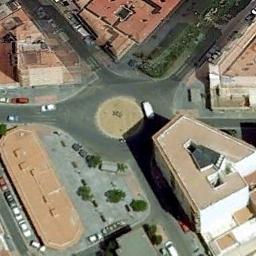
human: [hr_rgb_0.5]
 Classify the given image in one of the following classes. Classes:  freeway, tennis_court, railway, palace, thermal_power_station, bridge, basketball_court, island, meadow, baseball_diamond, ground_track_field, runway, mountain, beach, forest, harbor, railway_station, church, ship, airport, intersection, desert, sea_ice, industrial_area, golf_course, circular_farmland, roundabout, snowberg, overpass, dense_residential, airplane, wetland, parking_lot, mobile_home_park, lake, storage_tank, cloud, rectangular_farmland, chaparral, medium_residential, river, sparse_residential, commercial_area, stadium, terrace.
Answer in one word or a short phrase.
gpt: roundabout